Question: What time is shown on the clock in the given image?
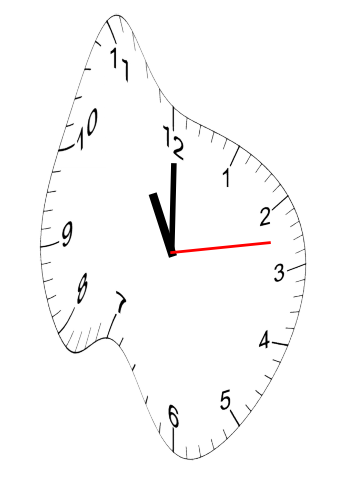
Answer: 11:00:13